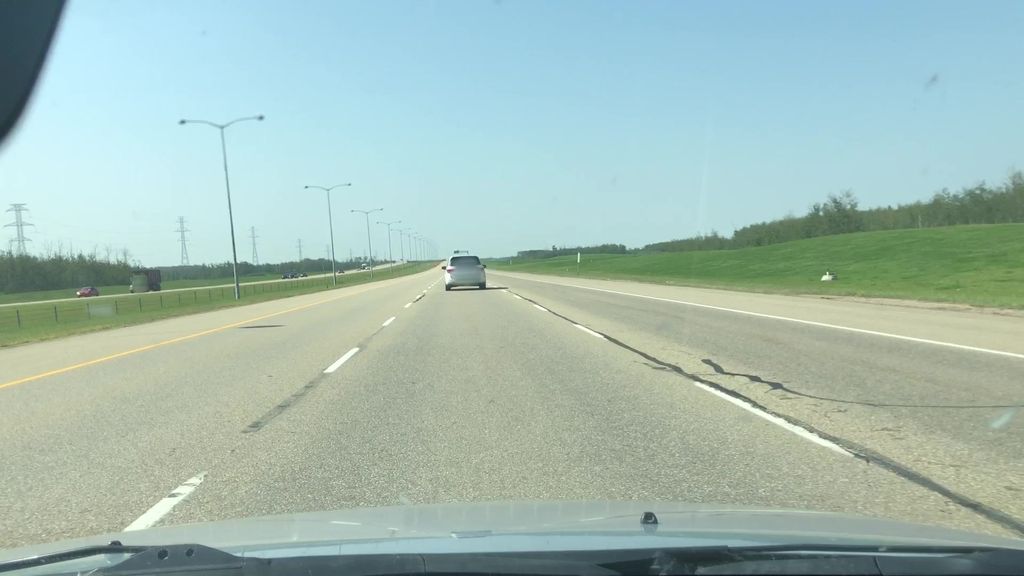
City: edmonton